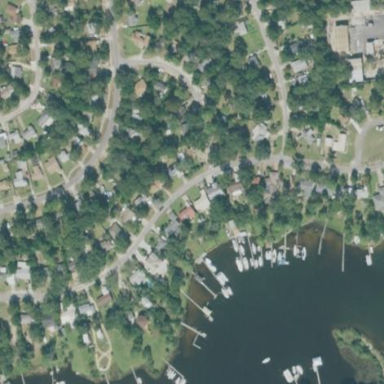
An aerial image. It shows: Residential area composed of single-family homes.